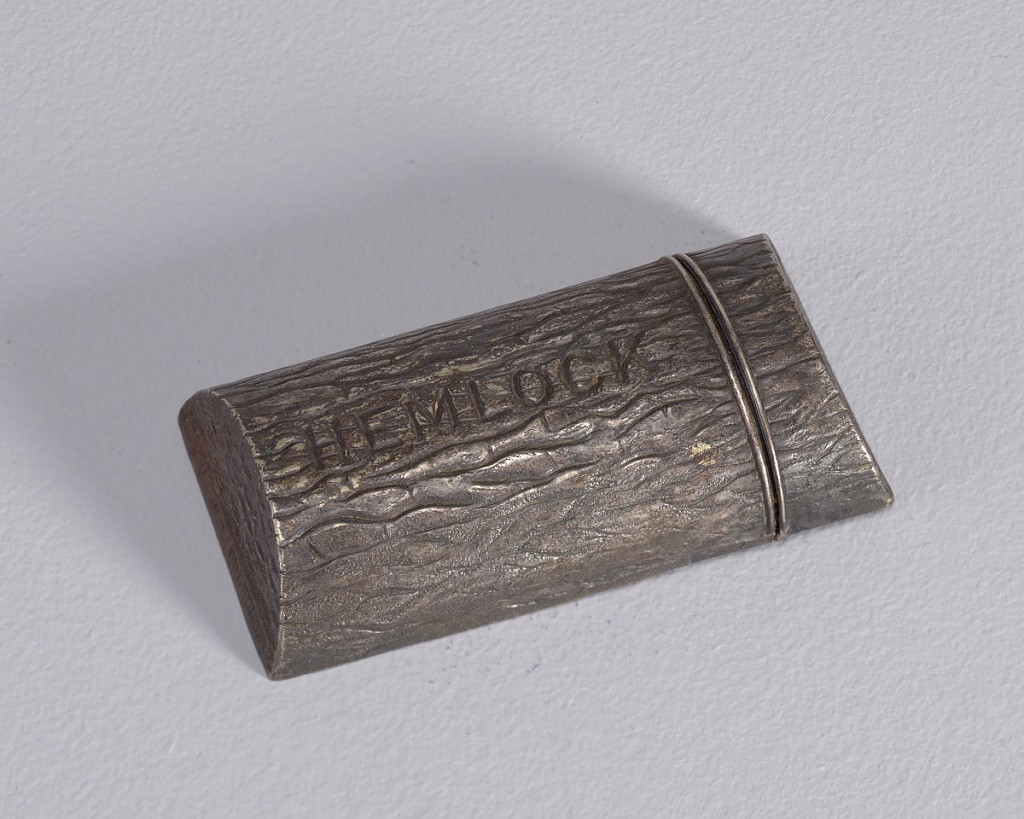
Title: "Hemlock - Goodyear Lumber Co."
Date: ca. 1900
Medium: Metal
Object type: Matchsafe
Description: In the form of a cut or halved log with simulated wood grain, the front inscribed "HEMLOCK." The flat, unadorned, reverse side displays a ruler stamped into the metal on the upper edge, with measurements up to approximately 2 1/2 inches across. The reverse is also inscribed "GOODYEAR LUMBER CO., BUFFALO, N.Y."  Lid (right side of log) hinged on reverse. Striker on left side of box.